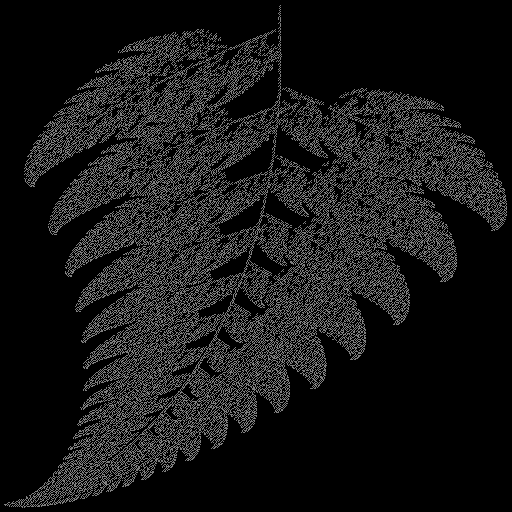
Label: spleenwort_fern